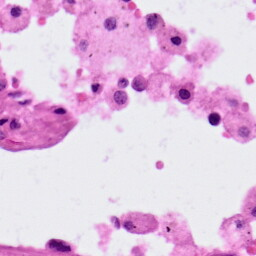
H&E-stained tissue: Lung